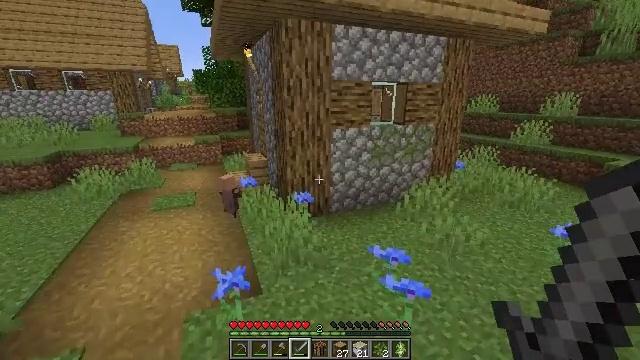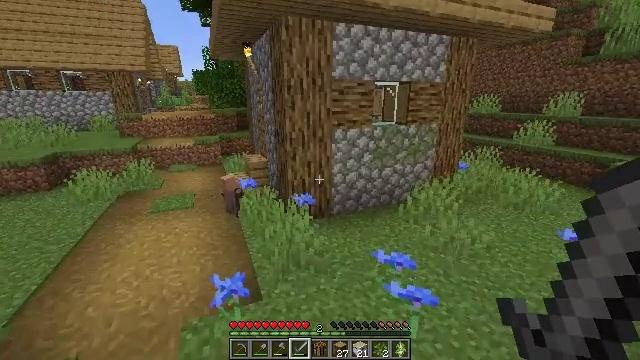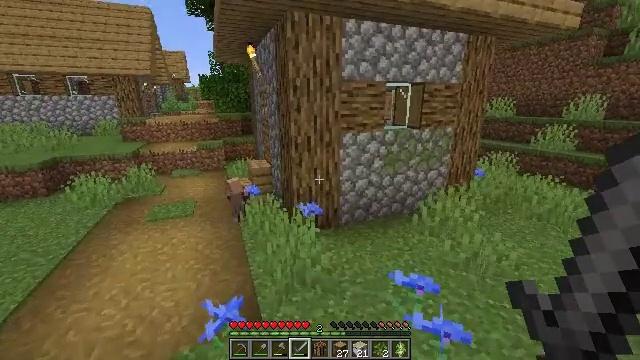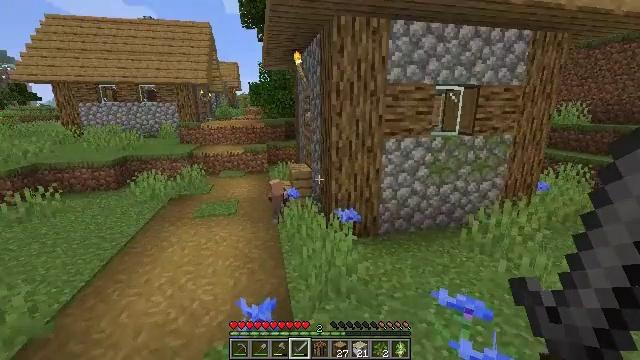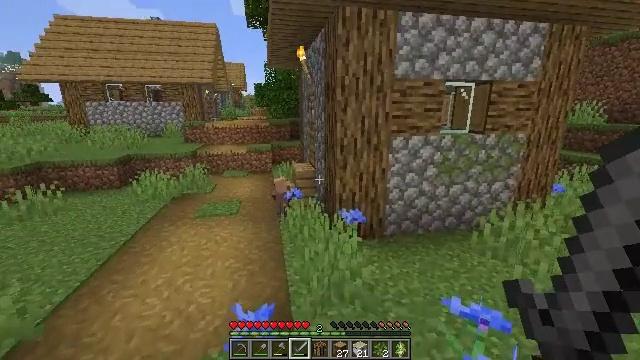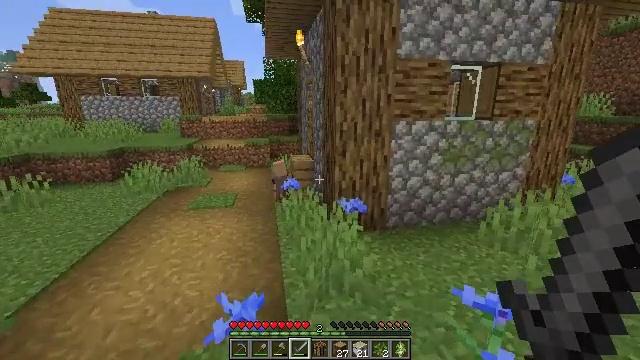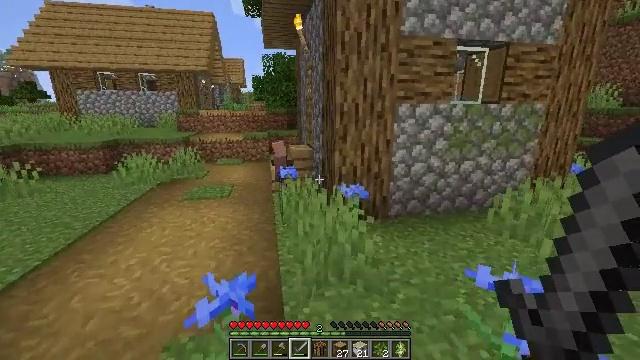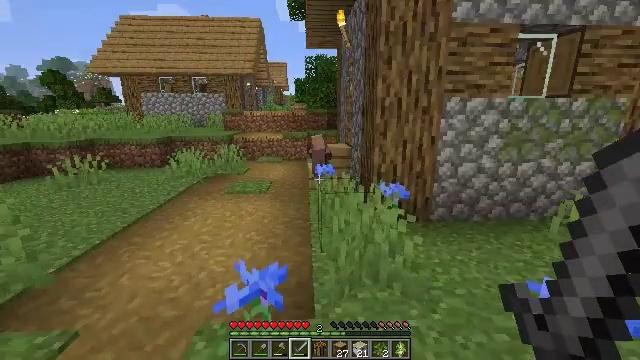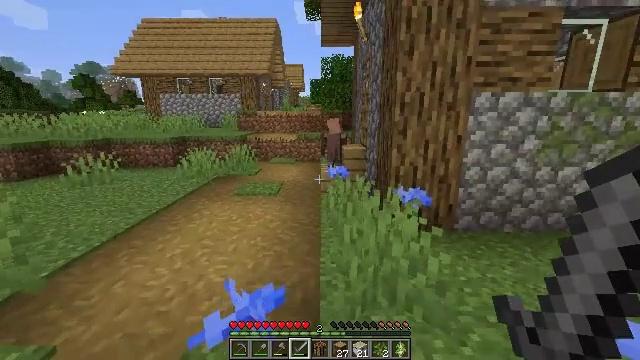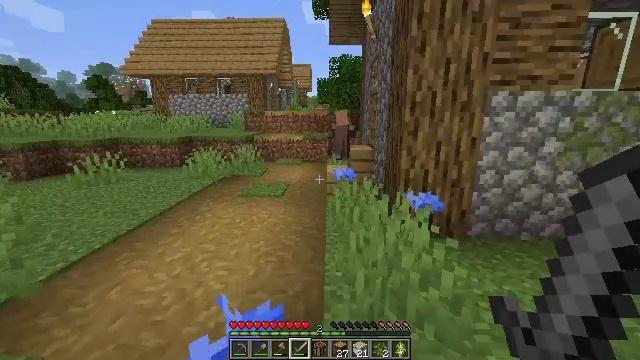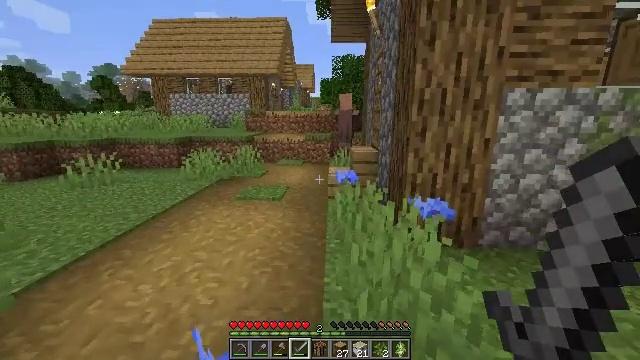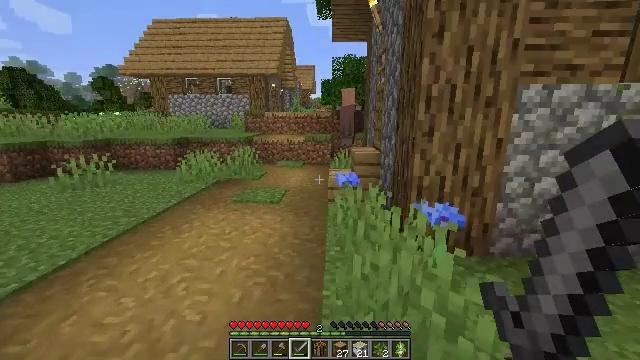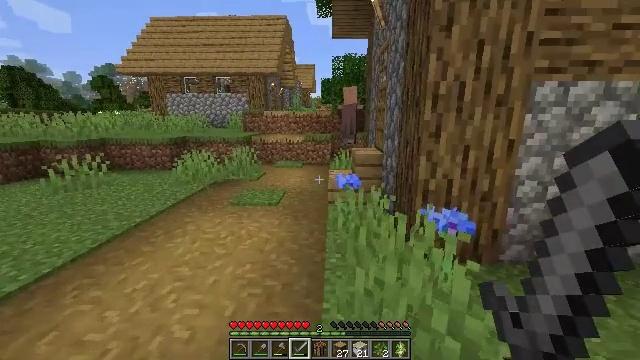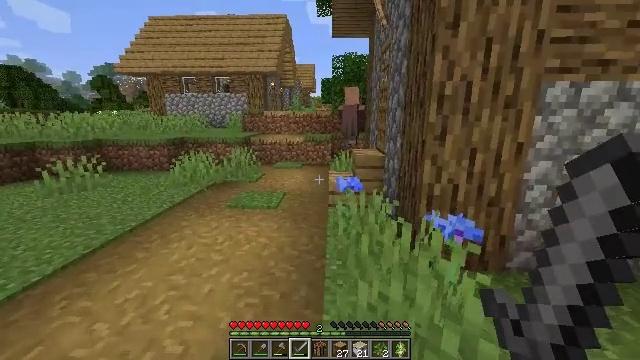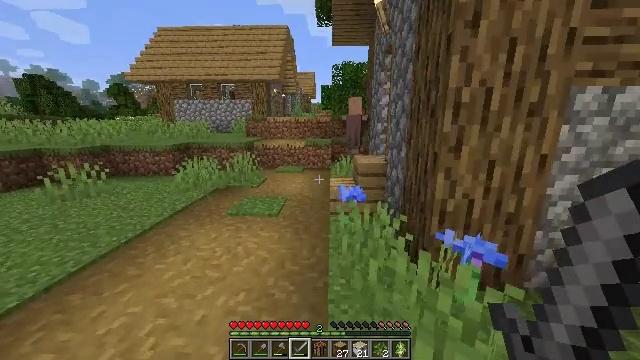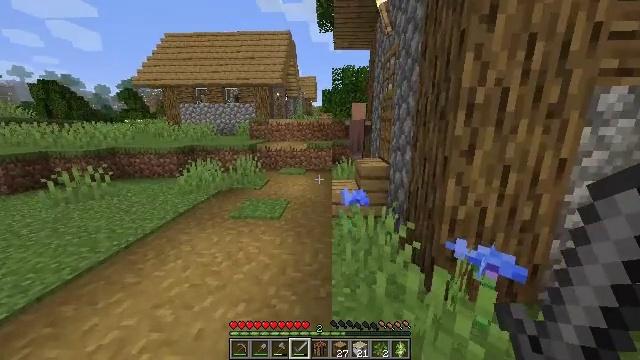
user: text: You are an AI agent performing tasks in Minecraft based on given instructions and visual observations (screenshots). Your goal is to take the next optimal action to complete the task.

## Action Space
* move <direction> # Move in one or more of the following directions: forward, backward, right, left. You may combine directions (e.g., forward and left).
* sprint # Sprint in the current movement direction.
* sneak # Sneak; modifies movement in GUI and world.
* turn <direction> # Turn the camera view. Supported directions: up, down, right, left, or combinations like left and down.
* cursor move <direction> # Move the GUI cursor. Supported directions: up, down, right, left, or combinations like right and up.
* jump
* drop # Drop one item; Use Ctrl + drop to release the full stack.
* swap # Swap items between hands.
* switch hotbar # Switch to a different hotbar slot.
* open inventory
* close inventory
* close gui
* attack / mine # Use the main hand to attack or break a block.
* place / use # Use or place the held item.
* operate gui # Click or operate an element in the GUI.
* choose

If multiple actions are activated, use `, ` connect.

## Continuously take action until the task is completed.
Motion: motion action
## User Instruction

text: Break the yellow bed.
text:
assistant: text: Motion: move forward
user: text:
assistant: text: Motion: move forward, turn left
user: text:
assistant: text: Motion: move forward, turn left and up
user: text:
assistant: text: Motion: move forward, turn left
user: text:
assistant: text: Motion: move forward
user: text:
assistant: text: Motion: move forward
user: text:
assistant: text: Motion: move forward, turn left
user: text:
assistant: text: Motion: move forward, turn left
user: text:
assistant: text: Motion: move forward, turn left
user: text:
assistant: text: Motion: move forward
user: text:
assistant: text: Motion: move forward
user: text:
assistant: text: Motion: move forward
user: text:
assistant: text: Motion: move forward, sprint
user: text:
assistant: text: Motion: move forward, sprint
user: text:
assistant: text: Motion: move forward, sprint
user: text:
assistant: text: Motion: move forward, sprint
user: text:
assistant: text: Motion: move forward, sprint
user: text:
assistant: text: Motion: move forward, sprint
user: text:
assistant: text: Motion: move forward and move left, sprint
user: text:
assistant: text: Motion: move forward and move left, sprint
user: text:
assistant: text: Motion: move forward and move left, sprint
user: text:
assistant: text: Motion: move forward and move left, sprint, turn right
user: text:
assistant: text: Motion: move forward and move left, sprint, turn right
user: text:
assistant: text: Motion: move forward and move left, sprint, turn right
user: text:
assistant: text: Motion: move forward and move left, turn right
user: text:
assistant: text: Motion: move forward and move left, turn right and up
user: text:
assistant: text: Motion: move forward and move left, turn right and up
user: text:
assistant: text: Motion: move forward, turn right and up
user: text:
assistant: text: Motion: move forward, turn right and up
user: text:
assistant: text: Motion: move forward, turn up